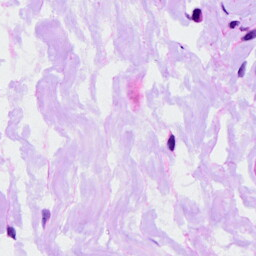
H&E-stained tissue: Ovarian